Question: I would like to use the R package libstableR on a mac. I'm not a contributor/author of the package and have contacted them regarding <URL>:

After contacting the authors who said the problem is probably related to R not knowing where GSL is on the computer, I applied <URL> in addition to requiring the mac user to do the following:
1. be sure to have homebrew
2. be sure to have gsl
3. be sure to have Rcpp and RcppGSL: just install.packages("RcppGSL") in R
Sources:
<URL>
<URL>
Applying the steps above has changed the output of
'''
devtools::install_github("swihart/libstableR")
'''
From:
'''
<SNIP>
** testing if installed package can be loaded
Error: package or namespace load failed for 'libstableR' in dyn.load(file, DLLpath = DLLpath, ...):
unable to load shared object '/Users/swihartbj/RLIB/libstableR/libs/libstableR.so':
dlopen(/Users/swihartbj/RLIB/libstableR/libs/libstableR.so, 6): Symbol not found: _stable_set_THREADS
Referenced from: /Users/swihartbj/RLIB/libstableR/libs/libstableR.so
Expected in: flat namespace
in /Users/swihartbj/RLIB/libstableR/libs/libstableR.so
Error: loading failed
Execution halted
ERROR: loading failed
* removing '/Users/swihartbj/RLIB/libstableR'
'''
to:
'''
** testing if installed package can be loaded
Error: package or namespace load failed for 'libstableR' in dyn.load(file, DLLpath = DLLpath, ...):
unable to load shared object '/Users/swihartbj/RLIB/libstableR/libs/libstableR.so':
dlopen(/Users/swihartbj/RLIB/libstableR/libs/libstableR.so, 6): Symbol not found: _libstableR_stable_cdf
Referenced from: /Users/swihartbj/RLIB/libstableR/libs/libstableR.so
Expected in: flat namespace
in /Users/swihartbj/RLIB/libstableR/libs/libstableR.so
Error: loading failed
Execution halted
ERROR: loading failed
* removing '/Users/swihartbj/RLIB/libstableR'
'''
Where basically instead of complaining about '_stable_set_THREADS' the errors pertain to '_libstableR_stable_cdf'. 'libstableR_stable_cdf' is an exported function. The leading underscore in '_libstableR_stable_cdf' is put there when Roxygen/Rcpp is applied.
I have tinkered and online searched for about two months trying to get this up and running, and now come to SO for help.
Anyway to get libstableR working on a mac?
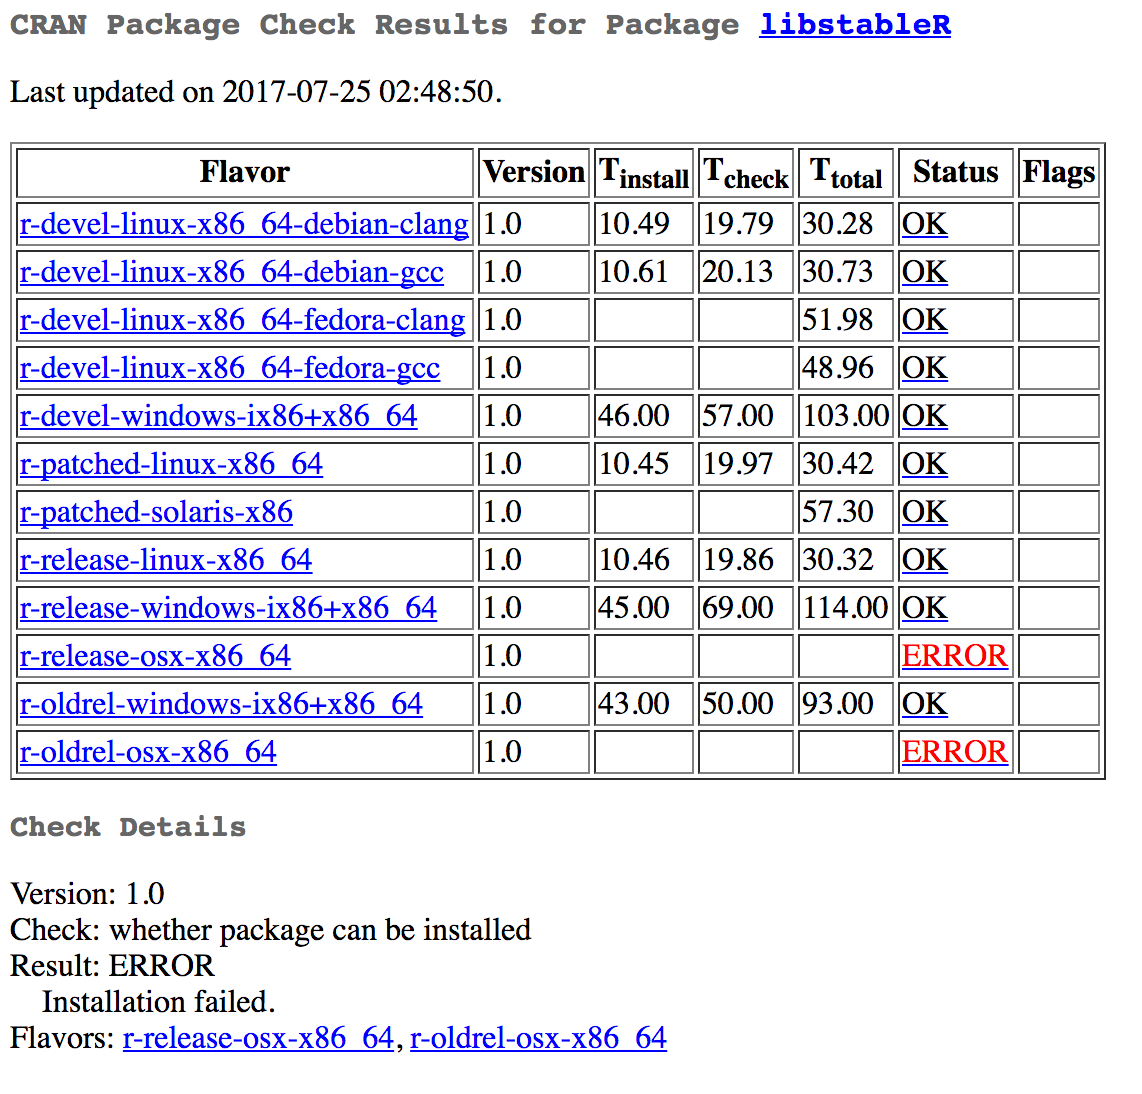
Answer: So, I went to <URL>.
I had 'gsl' (homebrew) and the 'RcppGSL' installed already.
I did a quick 'devtools::document()' since I figured it used Rcpp everywhere and got:
'''
Error in dyn.load(dllfile) :
unable to load shared object '/private/tmp/libstableR/src/libstableR.so':
dlopen(/private/tmp/libstableR/src/libstableR.so, 6): Symbol not found: _libstableR_stable_cdf
Referenced from: /private/tmp/libstableR/src/libstableR.so
Expected in: flat namespace
in /private/tmp/libstableR/src/libstableR.so
'''
There were two definitions (one Rcpp exposed and one internal) for 'stable_cdf()' so I made the internal one 'int_stable_cdf()' and made the change to the singular call to it.
I still got a similar error so I suspected they hand-crafted some things.
I went in and made the NAMESPACE auto-generate from roxygen comments and added '//' @export's for the key exposed functions.
I removed 'init.c' since Rcpp auto-gen's registration code now.
I got an error, but this time for 'stable_set_THREADS' being unavailable.
It turns out they really don't care abt macOS folks at all:
'''
#ifdef __WIN32
void stable_set_THREADS(unsigned int value) {
/*
SYSTEM_INFO sysinfo;
GetSystemInfo(&sysinfo);
THREADS = (unsigned int)sysinfo.dwNumberOfProcessors;
*/
THREADS = 12;
}
#else
#ifdef __unix
void stable_set_THREADS(unsigned int value) {
if (value == 0) THREADS = sysconf(_SC_NPROCESSORS_ONLN);
else THREADS = value;
//printf("
CPUs = %u
",THREADS);
}
#endif
#endif
'''
I removed the 'unix' 'ifdef', tweaked a few more incidentals and it works.
I'll see if we can get this on GH and get the maintainers to OK some further tweaks to make it easier for others to contribute.